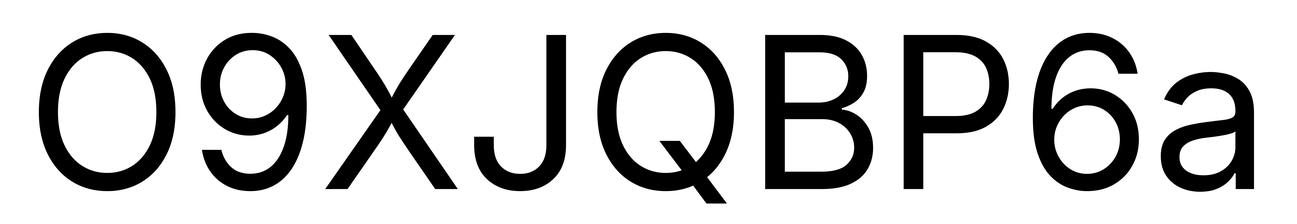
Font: Inter_Regular